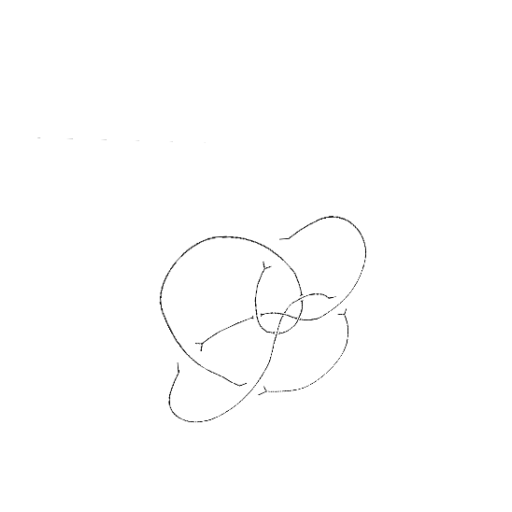
Crossing number: 9